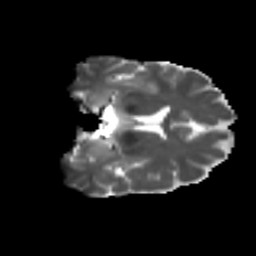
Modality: T2w
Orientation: coronal
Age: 64
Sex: female
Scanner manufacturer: ge
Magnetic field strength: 3 T
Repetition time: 7.8 s
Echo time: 0.0606 s